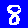
Digit: 8